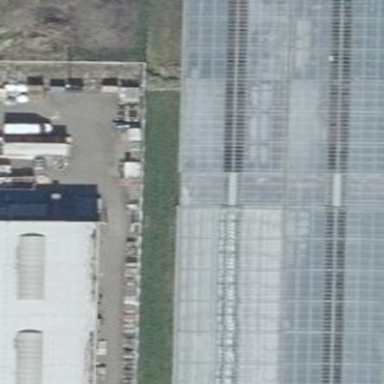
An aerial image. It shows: Greenhouse.